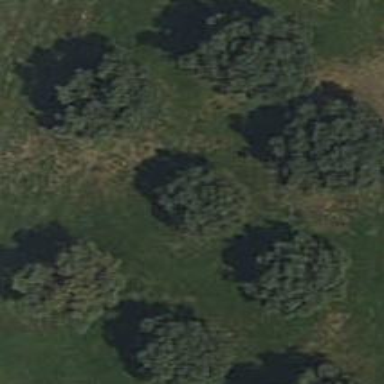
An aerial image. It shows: Evergreen broadleaved tree.